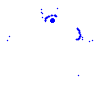
Particle: pion